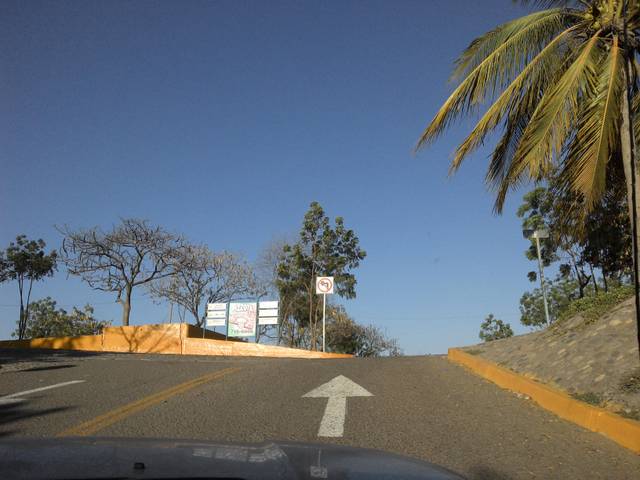
Region: Mexico
Coordinates: 24.77, -107.387